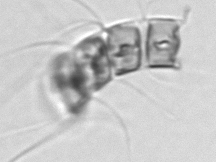
Label: Chaetoceros_didymus